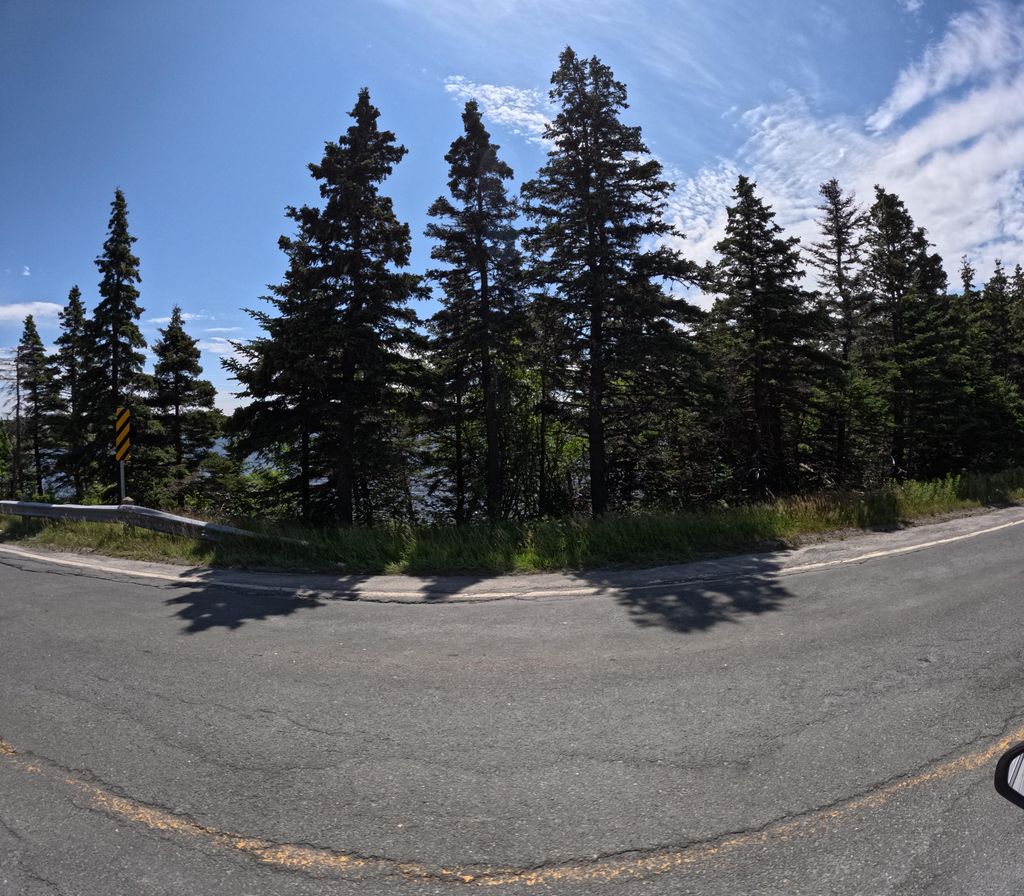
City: st_johns